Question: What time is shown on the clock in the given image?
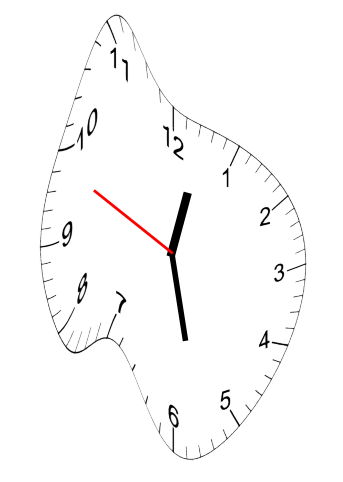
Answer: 12:27:49